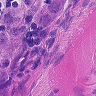
Metastatic tissue present: yes